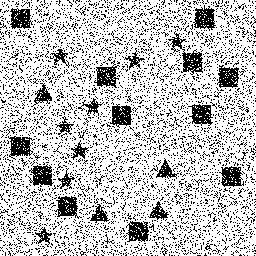
Squares: 12
Triangles: 4
Stars: 8
Total shapes: 24